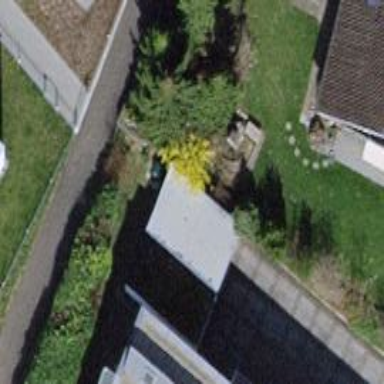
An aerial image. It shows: Garage.